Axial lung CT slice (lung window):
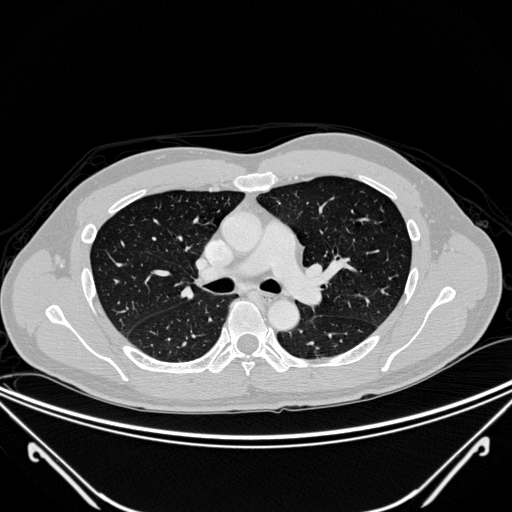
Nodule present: no